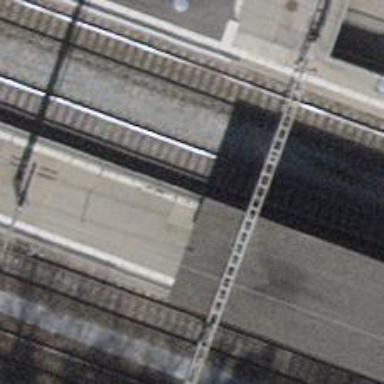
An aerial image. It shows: Close-up of railway platform edge.